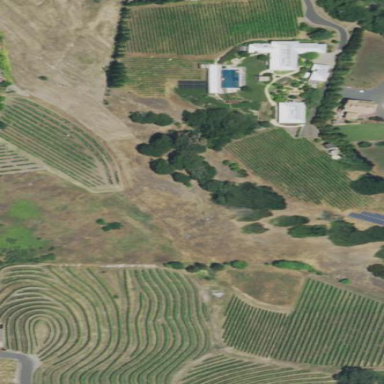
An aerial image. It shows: Vineyard growing wine grapes.